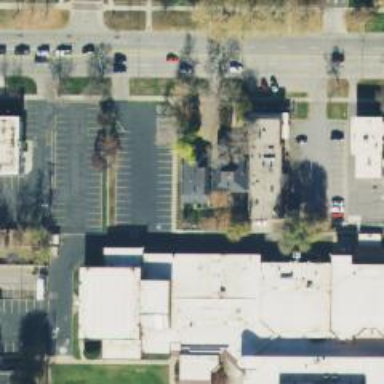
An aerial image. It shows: Parking space is available.